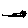
Label: car